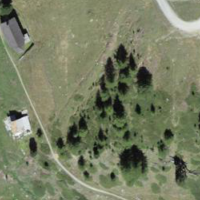
EUNIS habitat code: 26
Species observed at this site:
Rhododendron ferrugineum
Aricia artaxerxes
Cyaniris semiargus
Lysandra coridon
Erebia tyndarus
Erebia alberganus